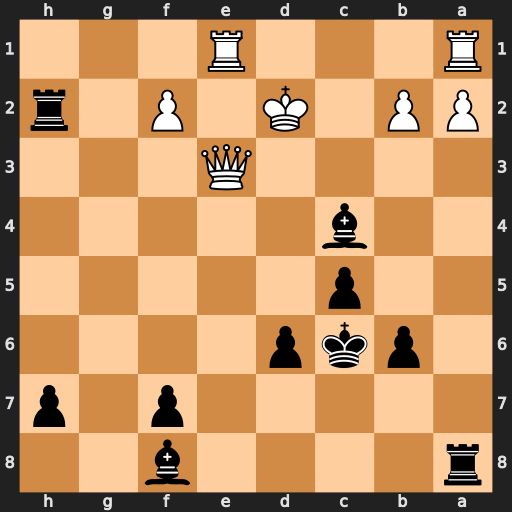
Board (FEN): r4b2/5p1p/1pkp4/2p5/2b5/4Q3/PP1K1P1r/R3R3
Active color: b
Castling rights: -
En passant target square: -
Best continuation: Bh6 Qxh6 Rxh6